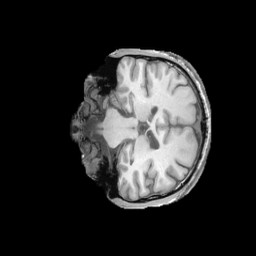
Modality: T1w
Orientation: coronal
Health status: ill
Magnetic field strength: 3 T